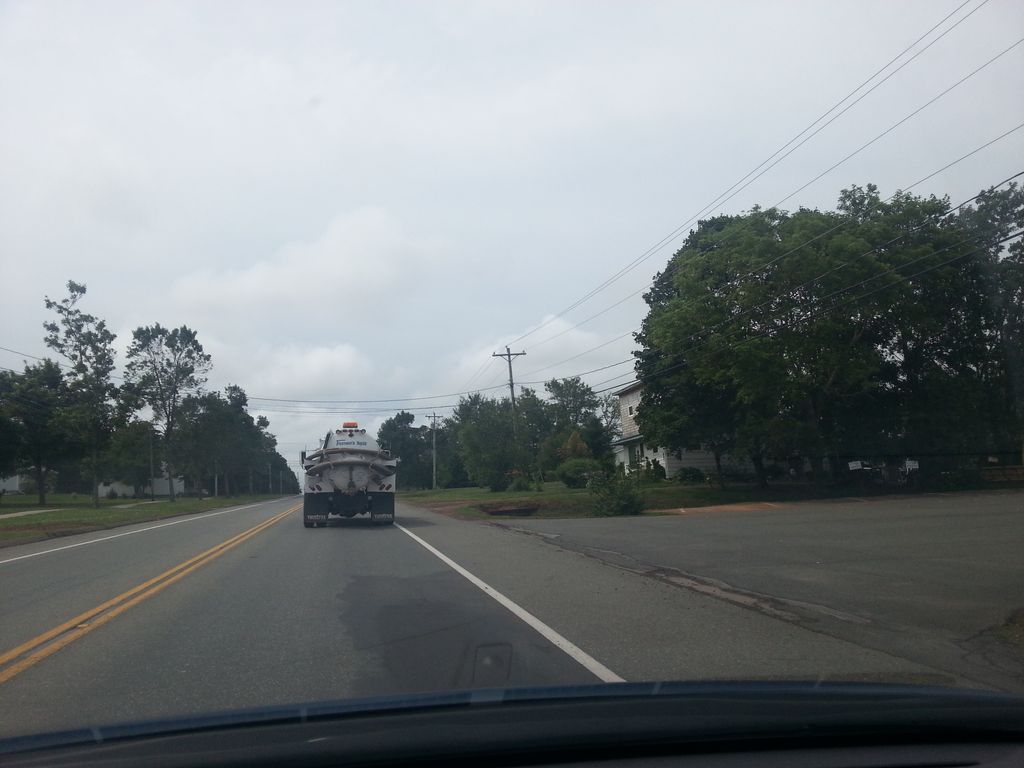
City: charlottetown